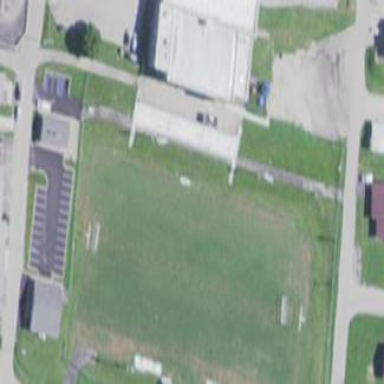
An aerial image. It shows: American football pitch.